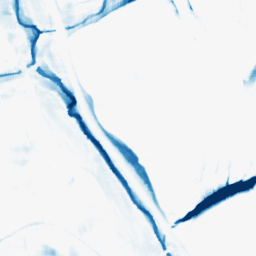
Category: morphological
Decomposition family: morphological_square
Decomposition parameters: operation: closing
size: 20
Upsampling method: linear_exact
Upsampling parameters: scale: 2
Upsampling scale: 2